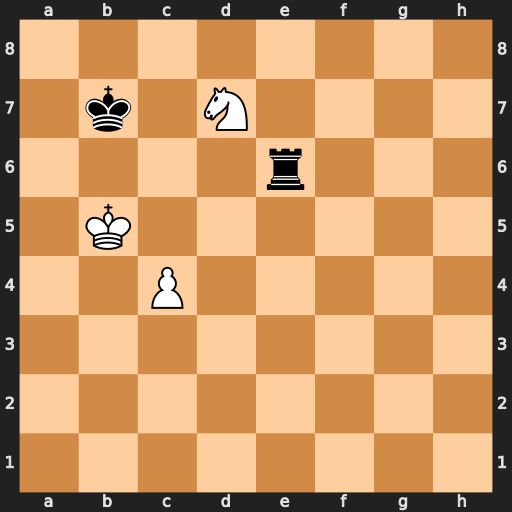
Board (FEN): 8/1k1N4/4r3/1K6/2P5/8/8/8
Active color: w
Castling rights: -
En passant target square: -
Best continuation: Nc5+ Kc8 Nxe6